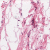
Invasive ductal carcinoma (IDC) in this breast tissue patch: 0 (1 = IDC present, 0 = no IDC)